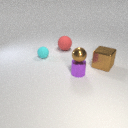
small cyan rubber sphere to the left of small purple metal cylinder